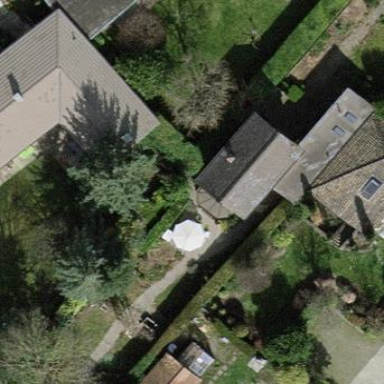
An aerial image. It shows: Garden surrounded by fence.